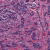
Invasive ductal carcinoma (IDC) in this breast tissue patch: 1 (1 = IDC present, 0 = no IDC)